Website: walmart
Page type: customer-info-address
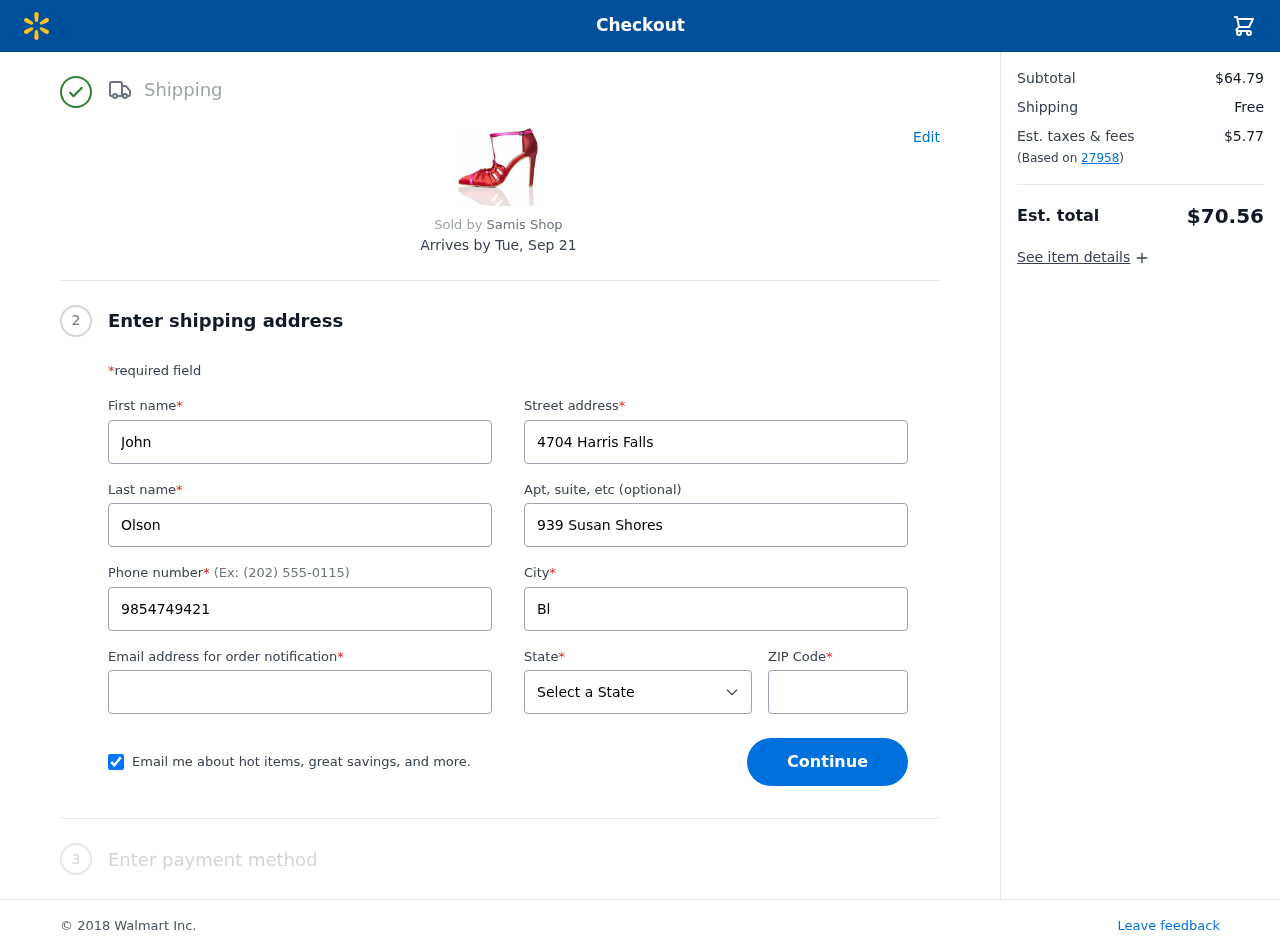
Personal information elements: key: PII_CITY
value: Blakeside
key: PII_EMAIL
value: jolson@hotmail.com
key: PII_FIRSTNAME
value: John
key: PII_LASTNAME
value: Olson
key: PII_PHONE
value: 9854749421
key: PII_POSTCODE
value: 27958
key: PII_STATE
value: South Carolina
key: PII_STREET
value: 4704 Harris Falls
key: PII_STREET2
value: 939 Susan Shores
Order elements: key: ORDER_DELIVERY_DATE
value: Tue, Sep 21
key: ORDER_SUBTOTAL
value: $64.79
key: ORDER_SHIPPING_COST
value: Free
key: ORDER_TAX
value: $5.77
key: ORDER_TOTAL
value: $70.56